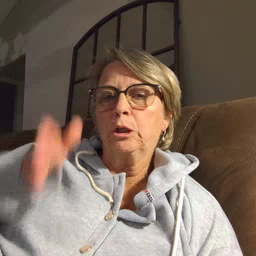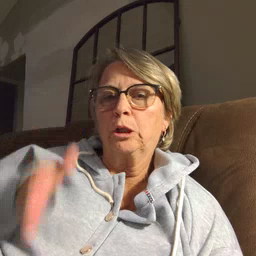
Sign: person